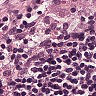
Metastatic tissue present: no